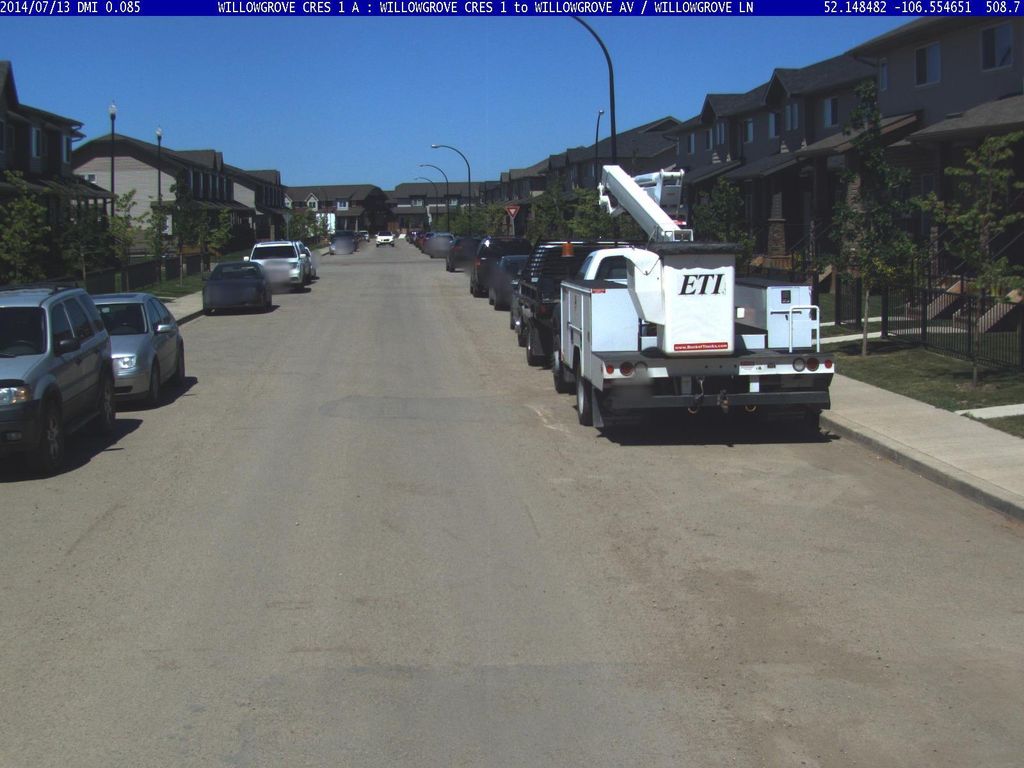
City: saskatoon